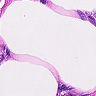
Metastatic tissue present: no